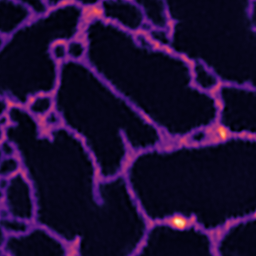
Label: Super-resolution ER image